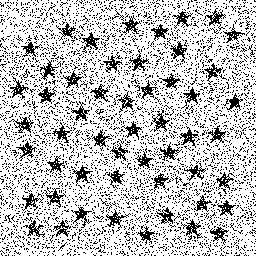
Squares: 0
Triangles: 0
Stars: 52
Total shapes: 52